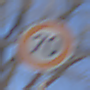
Verkehrszeichen: Geschwindigkeit70
Umgebung: Outdoor, Special
Tageszeit: MorningAfternoon
Wetter: Clear
Licht: Natural
Jahreszeit: Winter
Kontrast: HighContrast